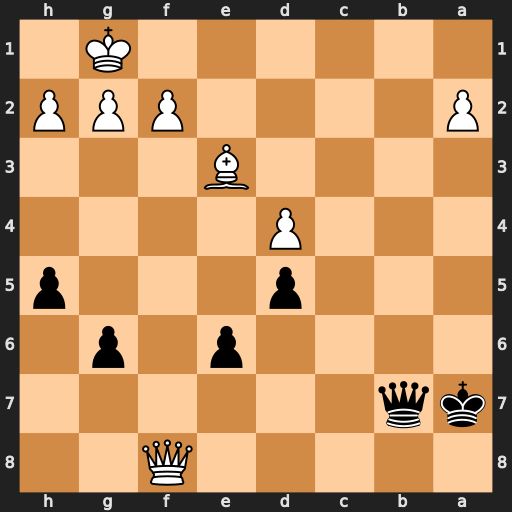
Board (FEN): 5Q2/kq6/4p1p1/3p3p/3P4/4B3/P4PPP/6K1
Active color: b
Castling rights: -
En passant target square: -
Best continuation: Qb1+ Bc1 Qxc1#